Interaction volume radius: 5 \u00c5
Interaction volume height: 20 \u00c5
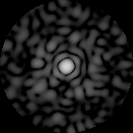
Disorder parameter: 0.8065